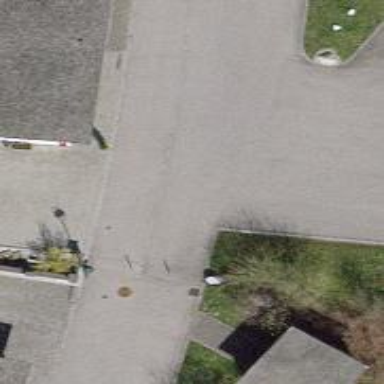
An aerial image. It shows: Bollard.